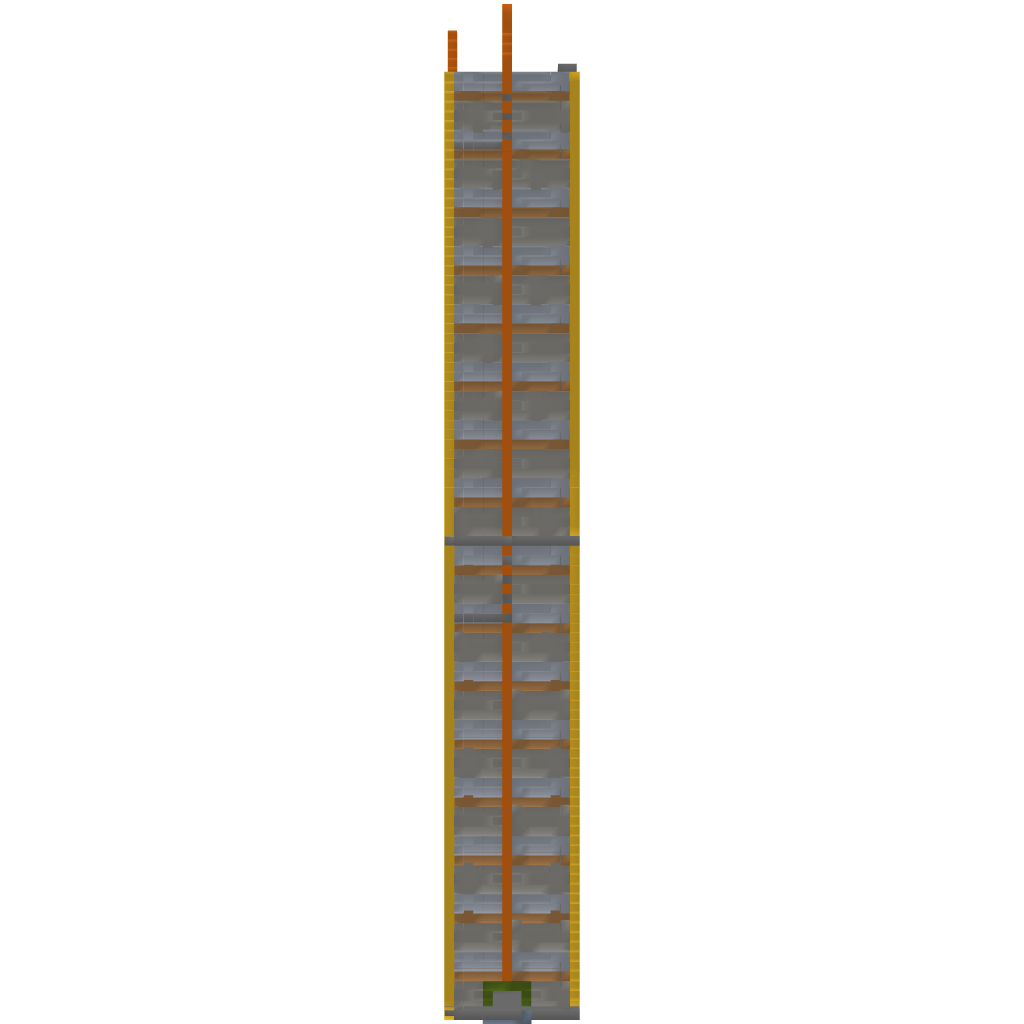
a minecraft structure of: city work office